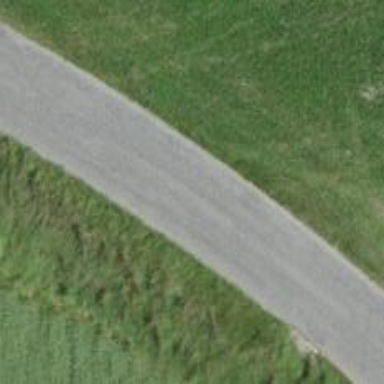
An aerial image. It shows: Unclassified road with asphalt surface.